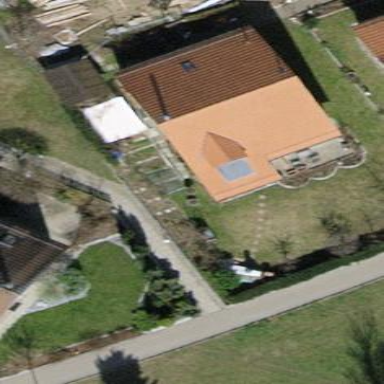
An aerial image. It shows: Building with pitched roof.